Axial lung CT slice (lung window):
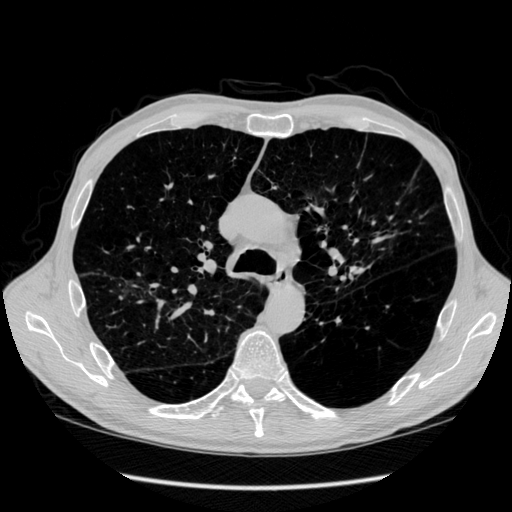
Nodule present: no